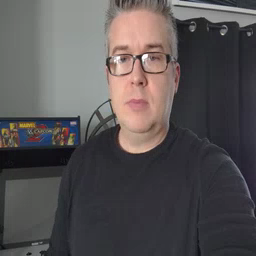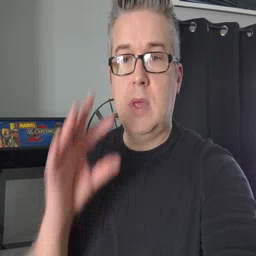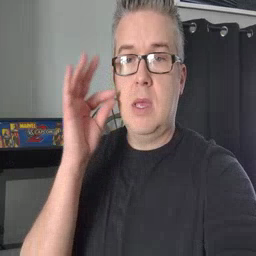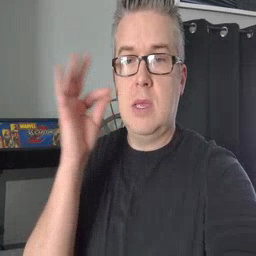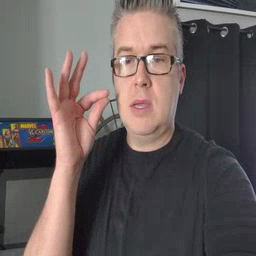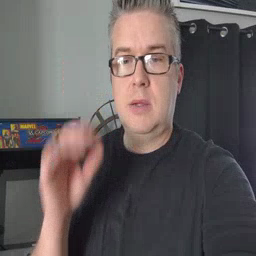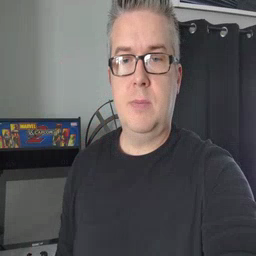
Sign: cat